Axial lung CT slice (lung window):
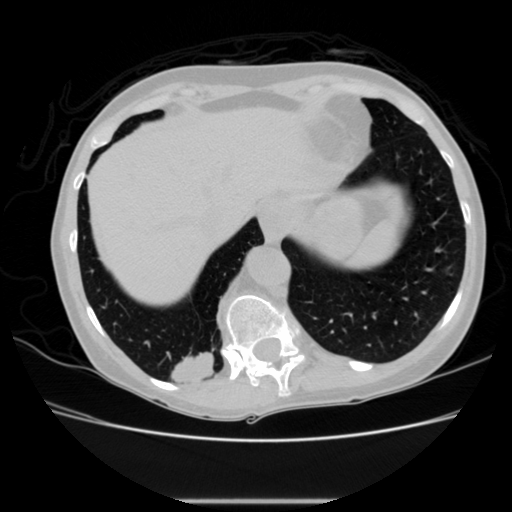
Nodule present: no